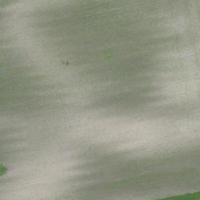
EUNIS habitat code: 52
Species observed at this site:
Prunus mahaleb